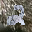
Label: 2